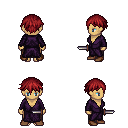
a pixel art fantasy rpg character, female body template, human, tanned skin, purple robe, robe skirt, brunette short bangs hairstyle, brown shoes, dagger, four views (front, back, left, right), 2x2 character sprite sheet, small pixel art, hard edges, no anti-aliasing